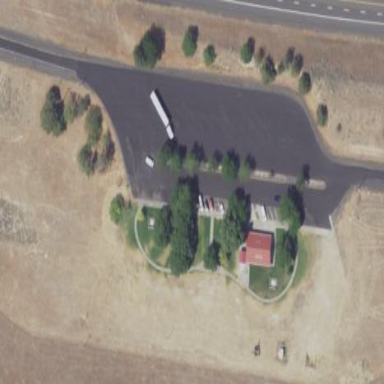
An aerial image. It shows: Rest area on the road.